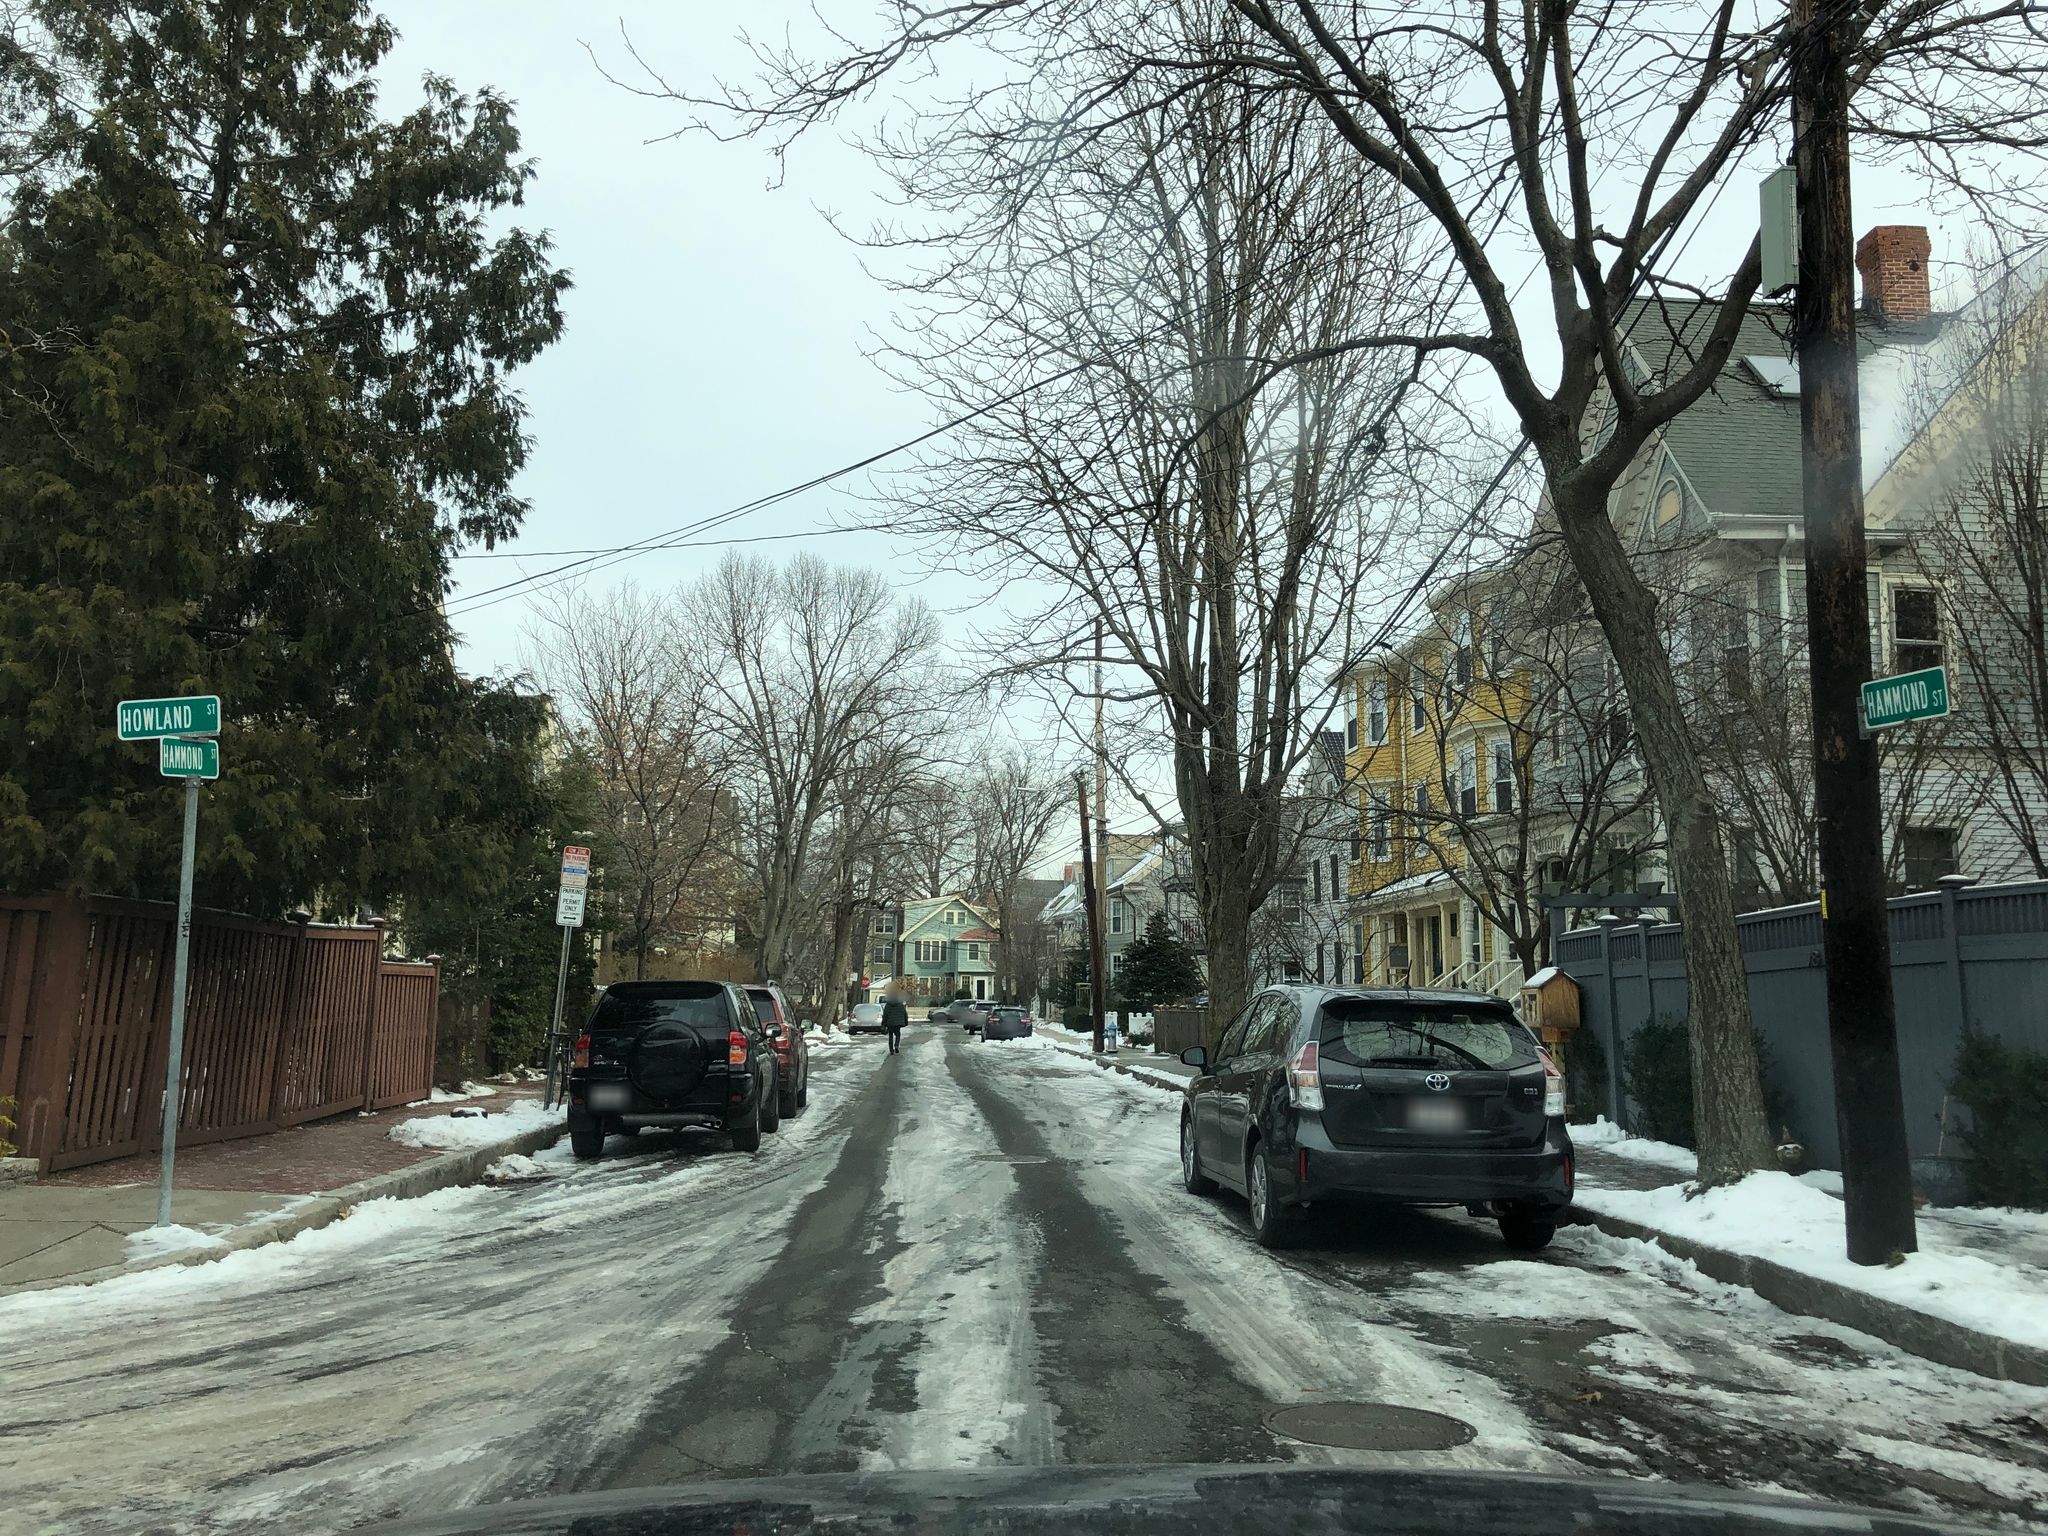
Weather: snowy
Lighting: day
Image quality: good
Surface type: driving surface
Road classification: footway
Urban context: urban centre
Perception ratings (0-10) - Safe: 7.58, Lively: 7.38, Beautiful: 9.49, Boring: 2.71, Depressing: 4.57, Wealthy: 4.33